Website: lowes
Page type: stored-credit-cards
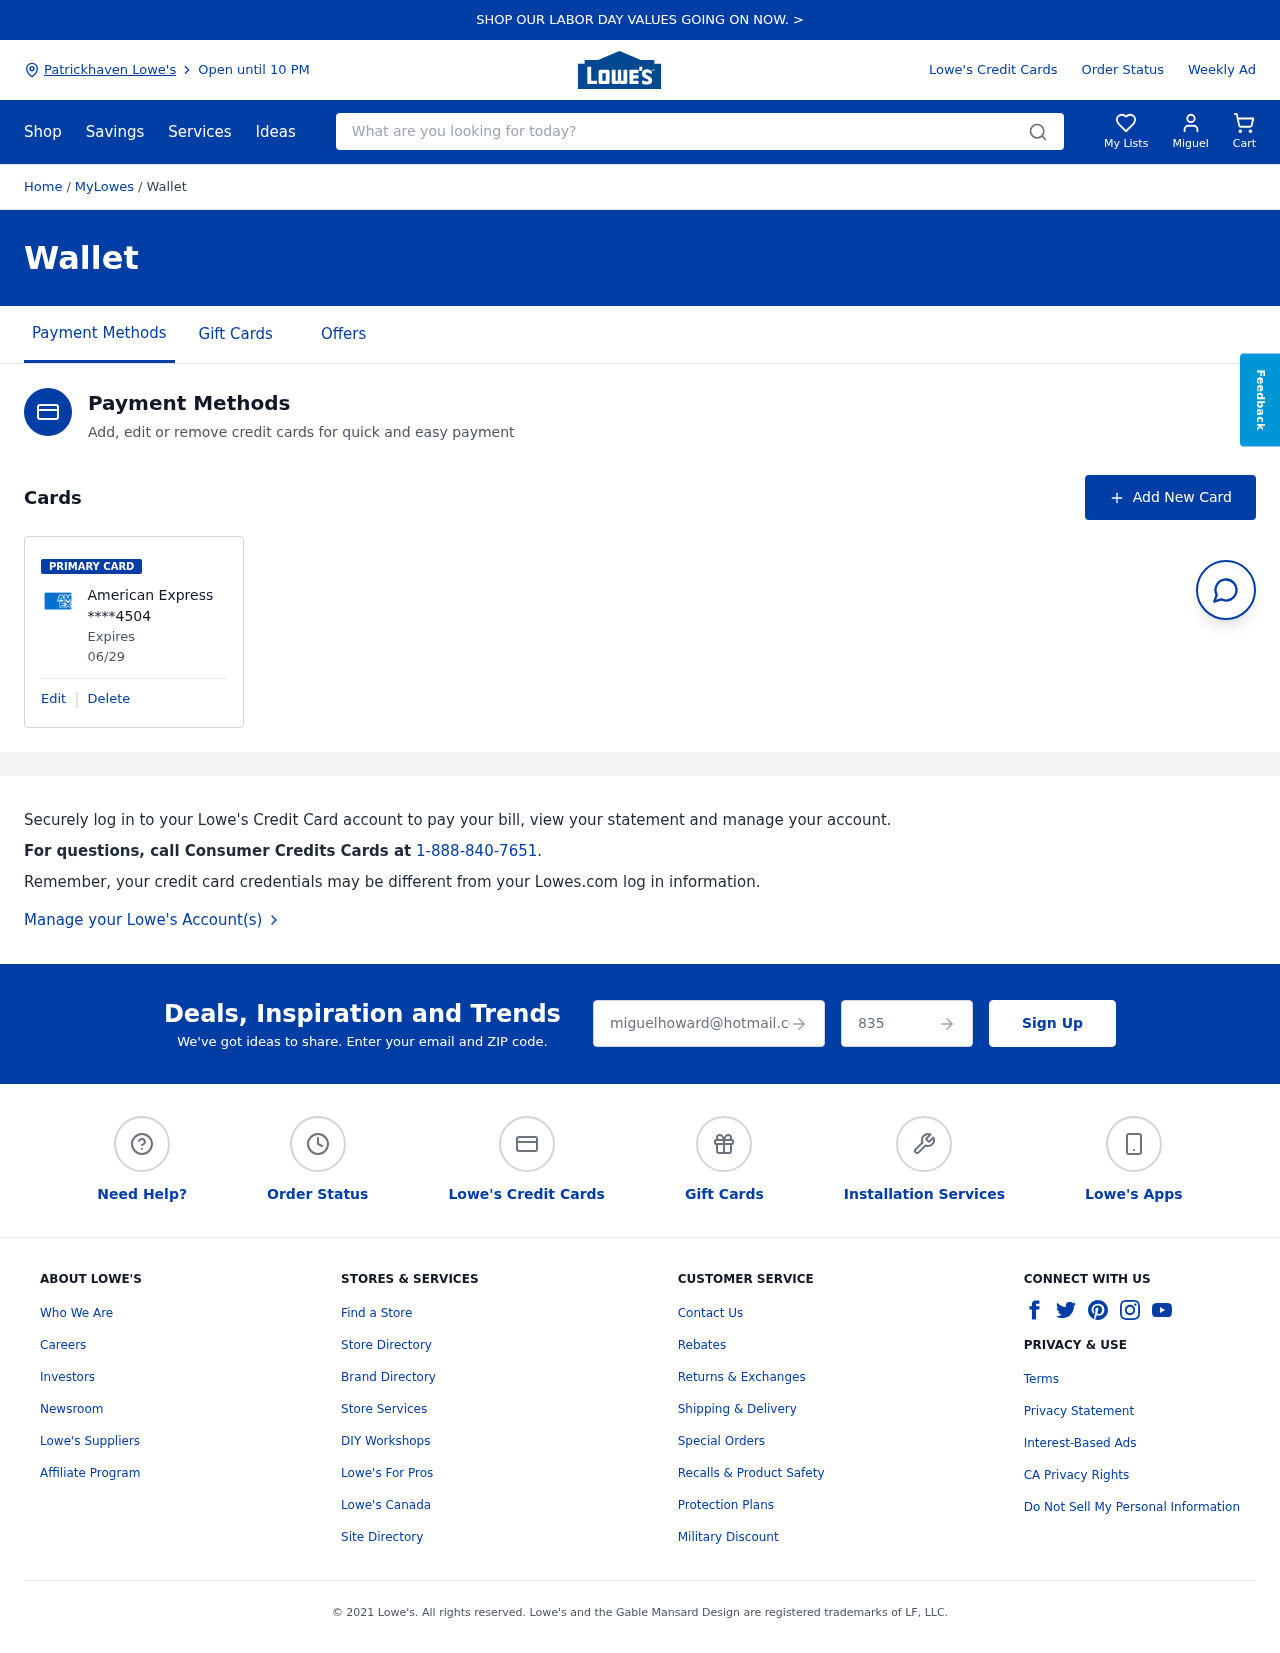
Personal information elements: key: PII_CARD_EXPIRY
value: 06/29
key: PII_CARD_LAST4
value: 4504
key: PII_CARD_TYPE
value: American Express
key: PII_CITY
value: Patrickhaven Lowe's
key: PII_EMAIL
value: miguelhoward@hotmail.com
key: PII_FIRSTNAME
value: Miguel
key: PII_POSTCODE
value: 83544
Search elements: key: HEADER_SEARCH
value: What are you looking for today?